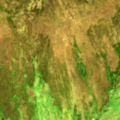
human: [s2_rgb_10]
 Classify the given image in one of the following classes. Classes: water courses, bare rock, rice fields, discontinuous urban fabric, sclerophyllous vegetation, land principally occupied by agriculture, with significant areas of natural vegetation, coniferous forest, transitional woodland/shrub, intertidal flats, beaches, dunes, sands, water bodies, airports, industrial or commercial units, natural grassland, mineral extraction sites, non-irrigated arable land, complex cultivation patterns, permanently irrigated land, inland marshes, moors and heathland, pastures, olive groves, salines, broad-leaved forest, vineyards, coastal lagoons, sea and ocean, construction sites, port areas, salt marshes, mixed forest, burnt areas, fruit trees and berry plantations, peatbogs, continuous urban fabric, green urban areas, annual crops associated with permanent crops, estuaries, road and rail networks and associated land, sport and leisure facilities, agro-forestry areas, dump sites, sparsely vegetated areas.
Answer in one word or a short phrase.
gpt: moors and heathland, peatbogs